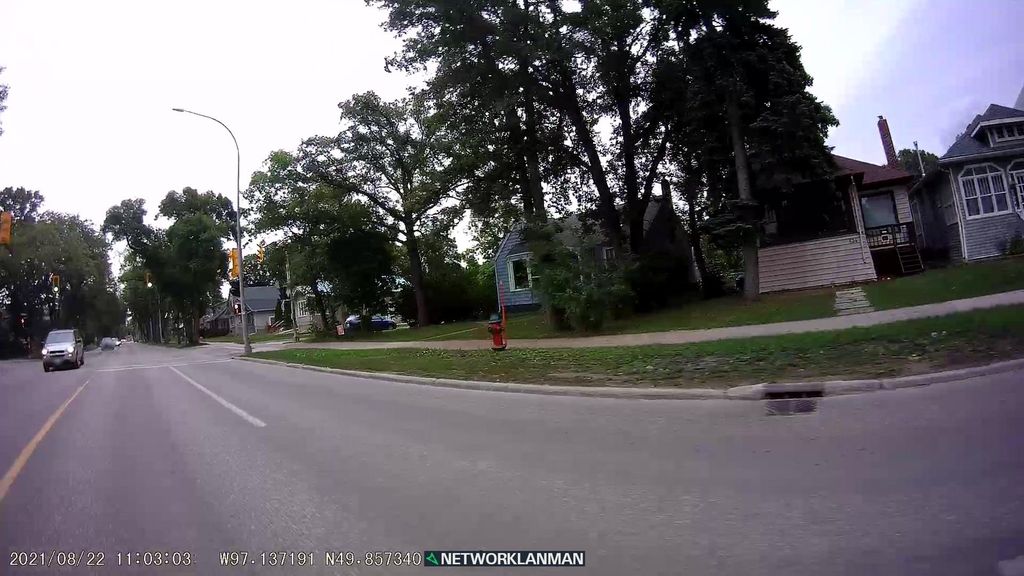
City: winnipeg